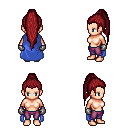
a pixel art fantasy rpg character, female body template, human, light skin, blue cape, magenta pants, brunette extra-long topknot hairstyle, metal gloves, four views (front, back, left, right), 2x2 character sprite sheet, small pixel art, hard edges, no anti-aliasing